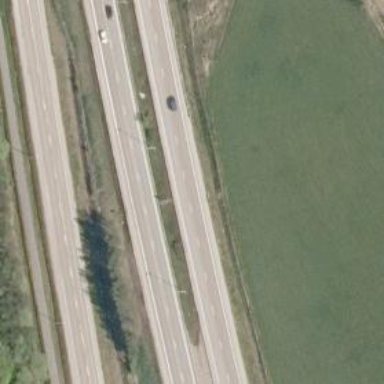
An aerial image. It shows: Asphalt motorway.